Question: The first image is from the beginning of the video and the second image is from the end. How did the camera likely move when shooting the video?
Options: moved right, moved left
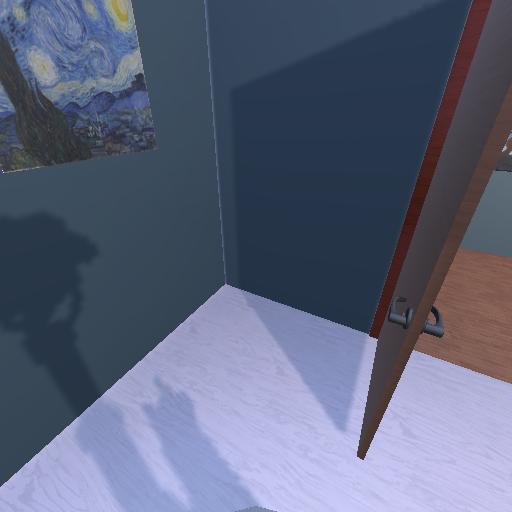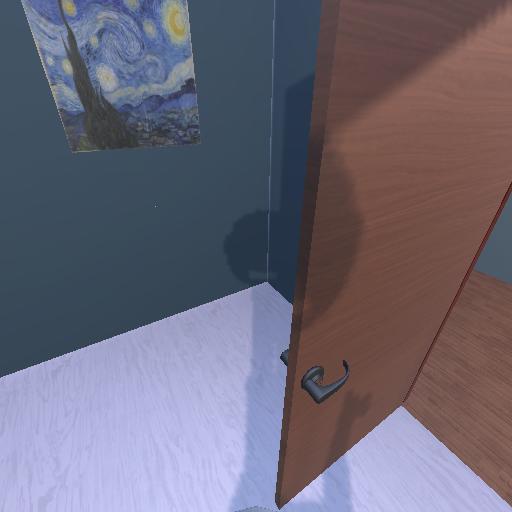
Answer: moved right